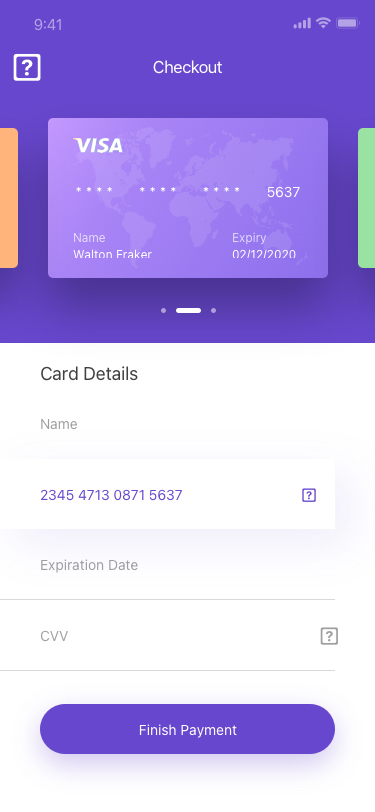
Text in this UI design:
Card Details
Name
2345 4713 0871 5637

Expiration Date
CVV

Finish Payment
Name
Walton Fraker
Expiry
02/12/2020
* * * *       * * * *       * * * *       5637
Checkout
